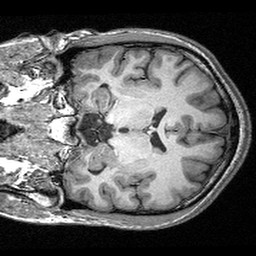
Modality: T1w
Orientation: coronal
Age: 22
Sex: male
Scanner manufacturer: siemens
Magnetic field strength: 3 T
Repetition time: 2.53 s
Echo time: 0.00309 s